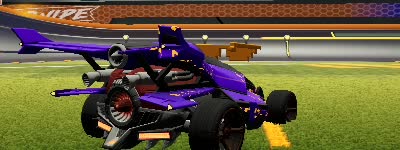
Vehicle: aftershock